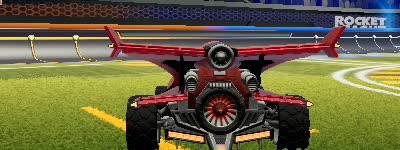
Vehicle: aftershock